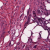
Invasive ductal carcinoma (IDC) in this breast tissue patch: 1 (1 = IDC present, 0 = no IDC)